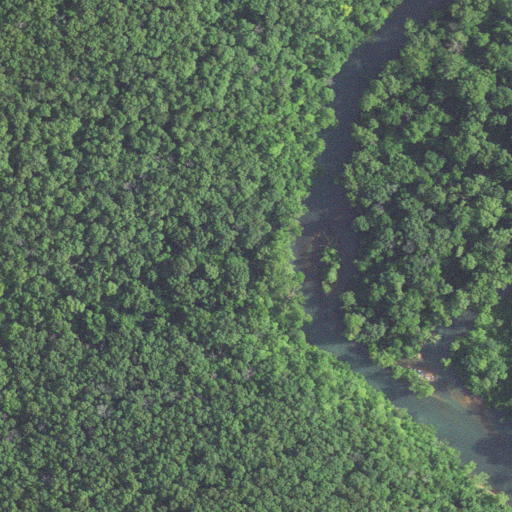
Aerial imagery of valley in Missouri named Black Hollow containing deciduous forest, mixed forest, open water, and herbaceous wetlands